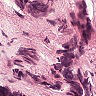
Metastatic tissue present: yes